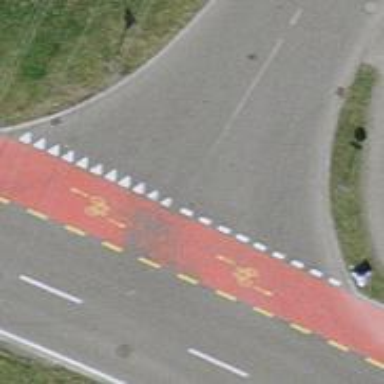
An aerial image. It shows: Unmarked crossing on the road.